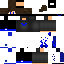
A male human skin with dark skin, wearing brown long hair dressed in a blue hoodie and black pants, featuring a closed mouth.